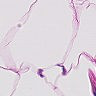
Metastatic tissue present: no